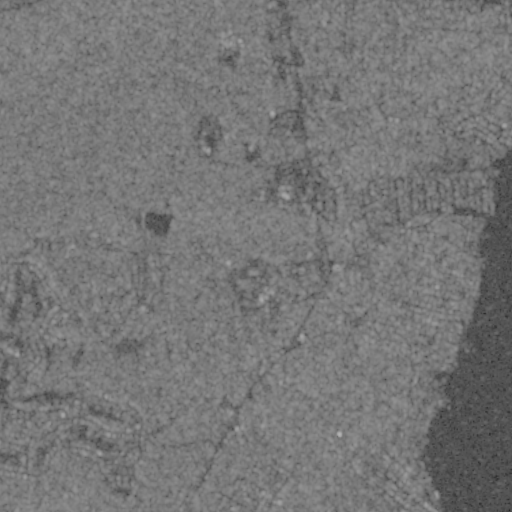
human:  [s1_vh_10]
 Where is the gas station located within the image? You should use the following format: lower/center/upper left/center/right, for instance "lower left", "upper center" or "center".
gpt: The gas station is located in the lower center of the image.
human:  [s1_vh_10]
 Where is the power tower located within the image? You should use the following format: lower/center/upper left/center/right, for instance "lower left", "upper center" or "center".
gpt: The power tower is located in the upper left of the image.
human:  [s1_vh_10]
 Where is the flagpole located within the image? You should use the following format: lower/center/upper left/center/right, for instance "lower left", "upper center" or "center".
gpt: The flagpole is located in the center left of the image.
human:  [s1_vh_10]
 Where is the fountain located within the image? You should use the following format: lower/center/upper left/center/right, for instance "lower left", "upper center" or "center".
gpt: The fountain is located in the center left of the image.
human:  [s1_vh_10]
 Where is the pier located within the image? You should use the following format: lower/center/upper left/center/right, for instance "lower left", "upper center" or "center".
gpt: The pier is located in the center right of the image.
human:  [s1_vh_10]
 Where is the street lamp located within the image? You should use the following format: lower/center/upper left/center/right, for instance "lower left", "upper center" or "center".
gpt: The street lamp is located in the center left of the image.
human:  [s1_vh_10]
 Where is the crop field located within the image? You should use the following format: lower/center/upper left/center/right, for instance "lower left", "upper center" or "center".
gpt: There is no crop field in the image.

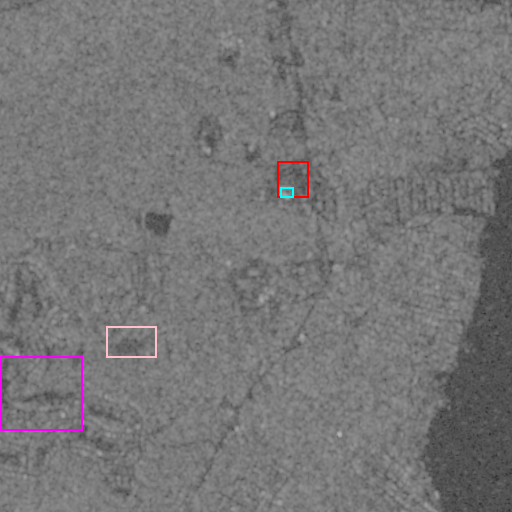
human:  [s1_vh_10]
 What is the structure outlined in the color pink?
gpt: The structure outlined in pink is a crop field.
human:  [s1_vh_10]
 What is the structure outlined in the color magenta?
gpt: The structure outlined in magenta is a park.
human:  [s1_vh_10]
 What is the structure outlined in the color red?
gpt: The structure outlined in red is a parking lot.
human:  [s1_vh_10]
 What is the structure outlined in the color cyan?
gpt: The structure outlined in cyan is a building.
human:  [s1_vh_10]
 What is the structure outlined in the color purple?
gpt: There is no purple outline.